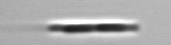
Label: Leptocylindrus